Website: home-depot
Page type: address-validator
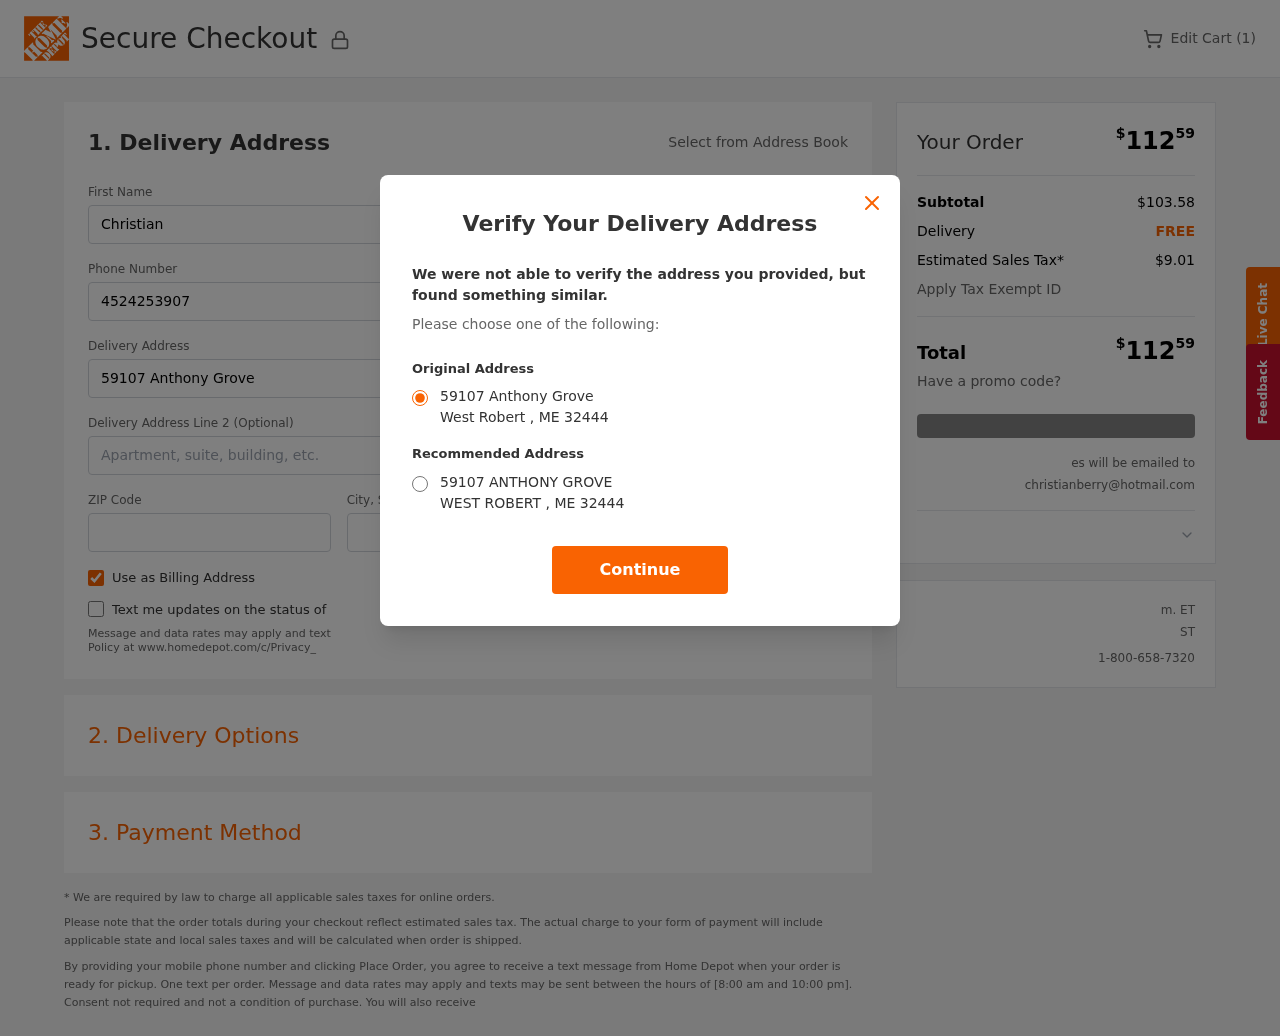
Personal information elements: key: PII_CITY
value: West Robert
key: PII_EMAIL
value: christianberry@hotmail.com
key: PII_POSTCODE
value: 32444
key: PII_STATE_ABBR
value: ME
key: PII_STREET
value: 59107 Anthony Grove
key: PII_FIRSTNAME
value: Christian
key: PII_LASTNAME
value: Berry
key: PII_PHONE
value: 4524253907
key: PII_CITY_STATE
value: West Robert, ME
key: PII_STREET_ALT
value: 59107 ANTHONY GROVE
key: PII_CITY_ALT
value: WEST ROBERT
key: PII_POSTCODE_FULL
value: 32444
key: PII_POSTCODE_NUMERIC
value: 32444
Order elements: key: ORDER_NUM_ITEMS
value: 1
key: ORDER_TOTAL
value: $11259
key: ORDER_SUBTOTAL
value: $103.58
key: ORDER_SHIPPING_COST
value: FREE
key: ORDER_TAX
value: $9.01